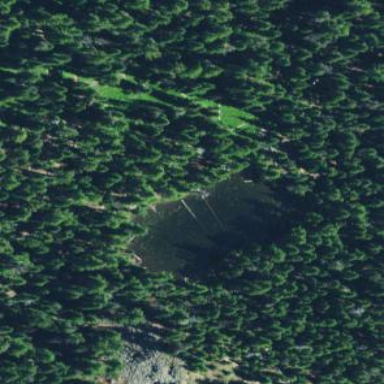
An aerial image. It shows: Pond surrounded by natural water.